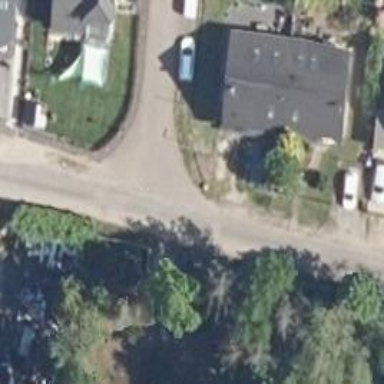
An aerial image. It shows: Asphalt road in residential area.